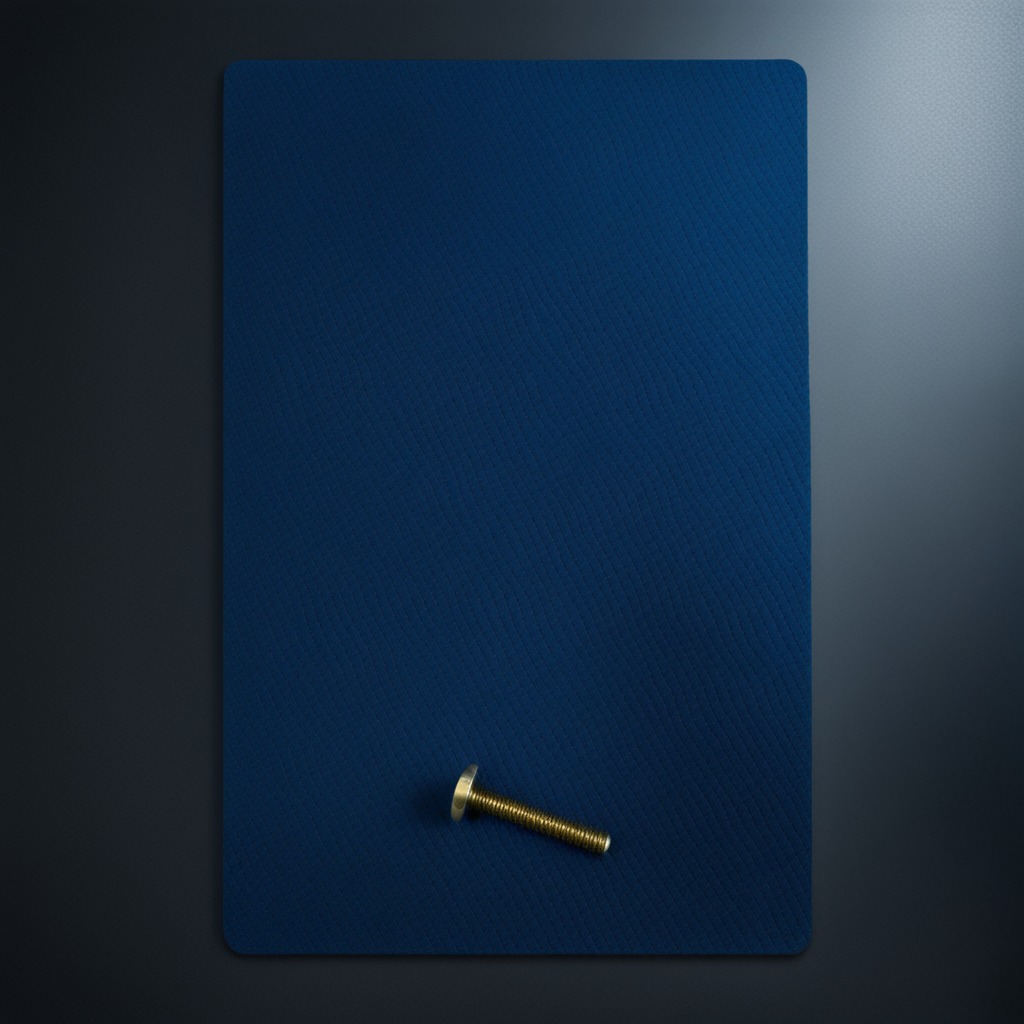
A metal screw lies on the tabletop.